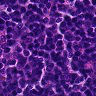
Metastatic tissue present: no